Interaction volume radius: 5 \u00c5
Interaction volume height: 15 \u00c5
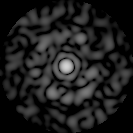
Disorder parameter: 0.8131